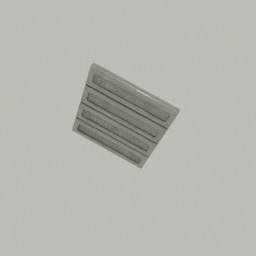
Label: mechanical